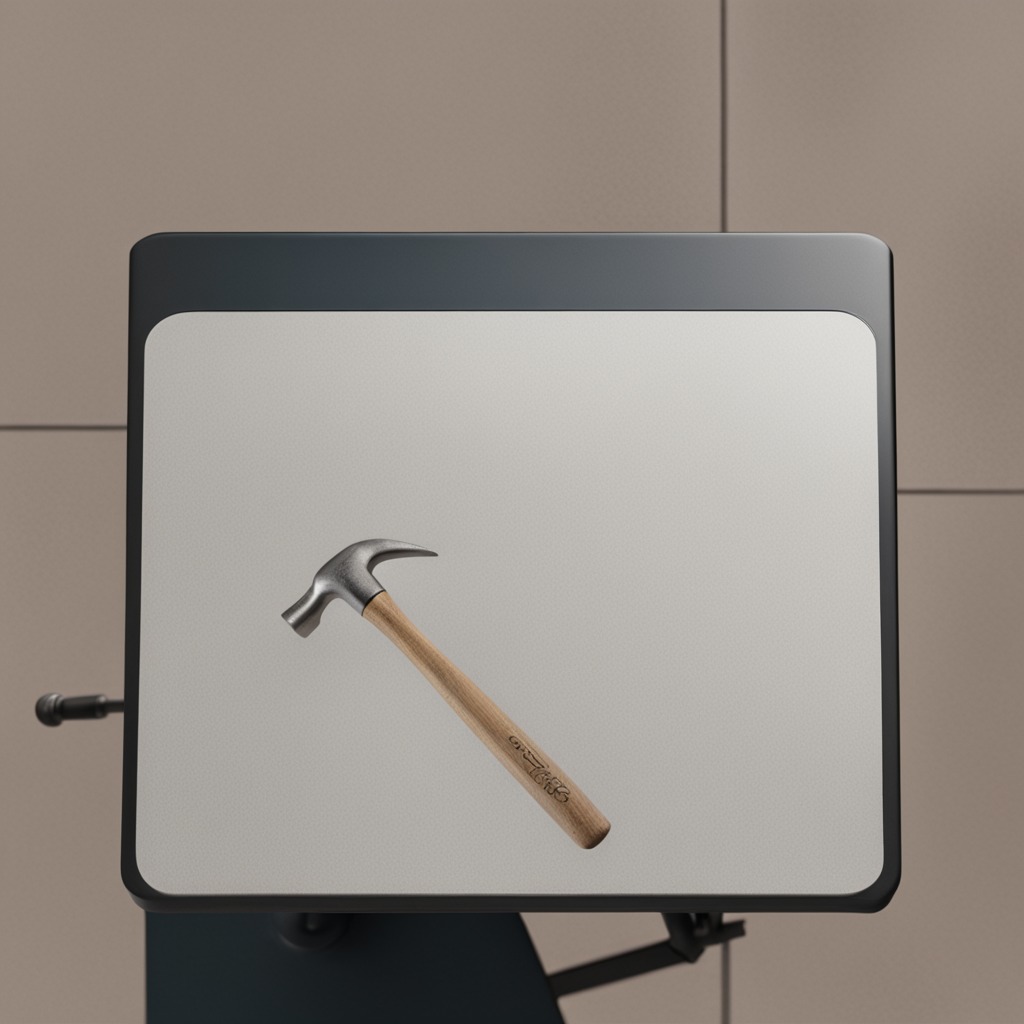
A hammer is lying on the table.